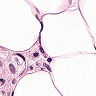
Metastatic tissue present: yes